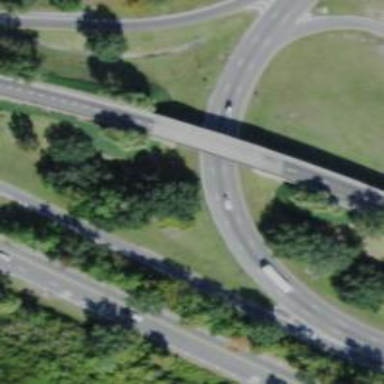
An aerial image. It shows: Secondary road bridge with expressway passing through.